Question: I need to combine two tables. Both of them have three column names that match and some other ones. The data doesn't match. I'm not trying to do a join on the values - the best I could describe this would be selective appending. I tried union but that doesn't work due to the different columns.. can this be even done like this? Or would I first have to create a new table and then insert from the other two?
Image for clarification:

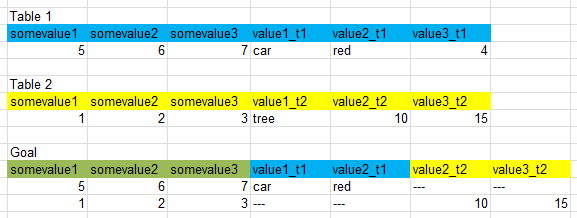
Answer: Try to use 'union' this way:
'''
select somevalue1,somevalue2,somevalue3,value1_t1,value2_t1,cast(null as int) as value2_t2,cast(null as int) as value3_t2
from table1
union all
select somevalue1,somevalue2,somevalue3,null,null,value2_t2,value3_t2
from table2
'''
In 1st query you need convert not maching column to target format.
In 2ng you can use 'null' insetad of not maching column.